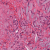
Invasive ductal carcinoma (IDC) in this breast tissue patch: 0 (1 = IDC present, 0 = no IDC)